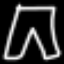
Label: pants